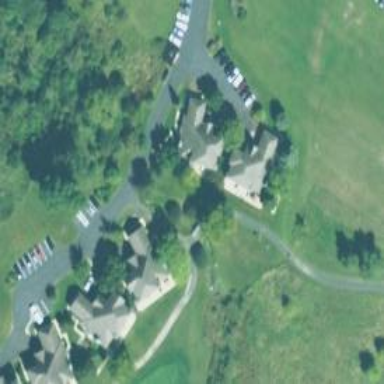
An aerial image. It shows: Pathway for golfing.